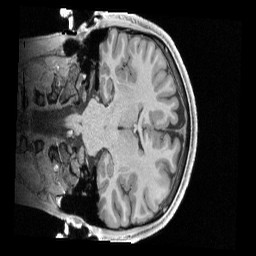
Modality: T1w
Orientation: coronal
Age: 21
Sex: male
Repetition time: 2.4 s
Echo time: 0.00222 s